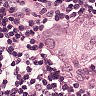
Metastatic tissue present: yes